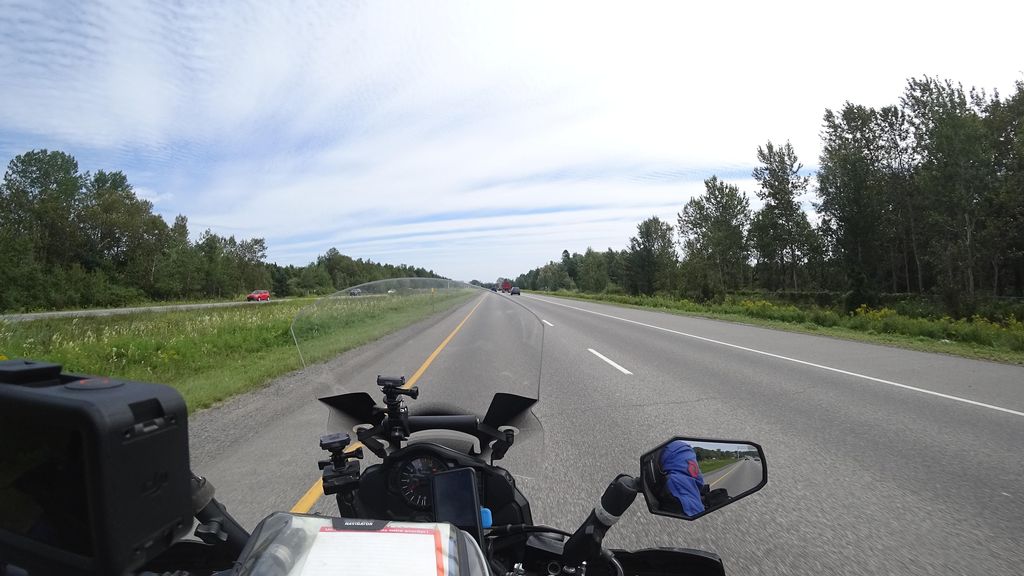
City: quebec_city